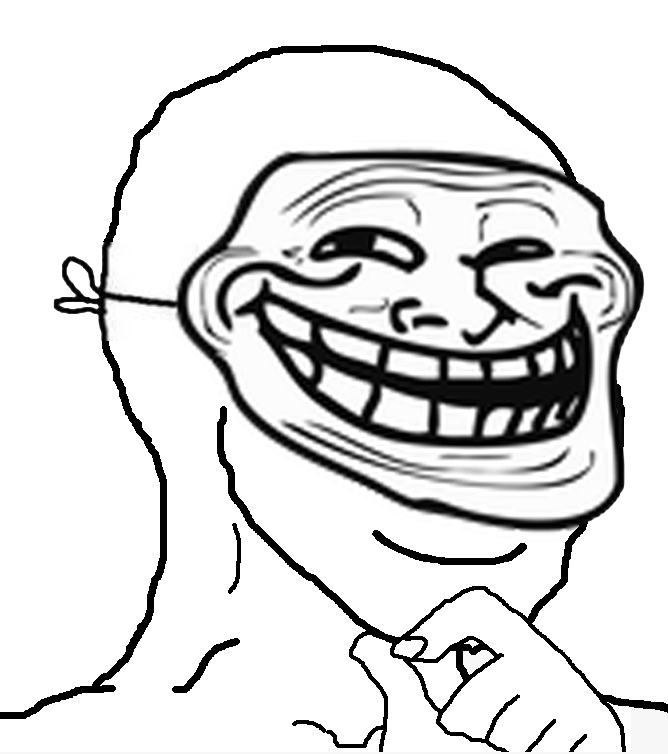
Label: 5_Oomer